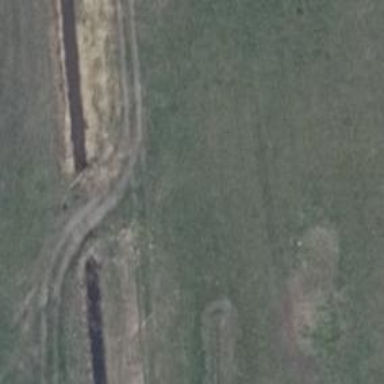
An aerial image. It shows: Track with grade 3 tracktype.